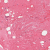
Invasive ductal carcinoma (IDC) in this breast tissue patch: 0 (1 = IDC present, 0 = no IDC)